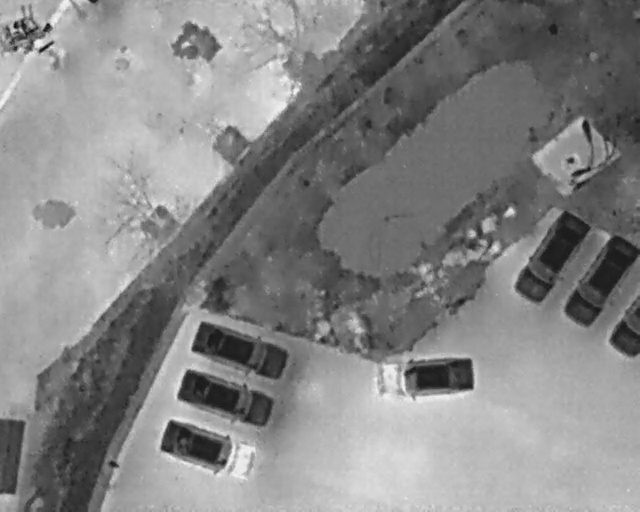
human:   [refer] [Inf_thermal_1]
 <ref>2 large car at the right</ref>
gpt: <box>[[78, 46, 94, 54, 32], [85, 51, 101, 58, 31]]</box>

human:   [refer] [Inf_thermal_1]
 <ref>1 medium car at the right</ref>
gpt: <box>[[92, 60, 102, 66, 2]]</box>

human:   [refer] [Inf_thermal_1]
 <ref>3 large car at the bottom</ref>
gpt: <box>[[62, 63, 69, 84, 177], [31, 67, 38, 87, 17], [29, 77, 36, 97, 17]]</box>

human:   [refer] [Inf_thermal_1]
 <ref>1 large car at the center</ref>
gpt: <box>[[33, 58, 40, 77, 17]]</box>